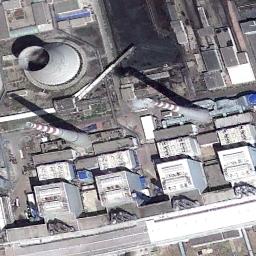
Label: thermal_power_station